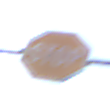
Verkehrszeichen: Stop
Umgebung: Outdoor, Nature
Tageszeit: MorningAfternoon
Wetter: Overcast
Licht: Natural
Jahreszeit: NotSpecified
Kontrast: LowContrast